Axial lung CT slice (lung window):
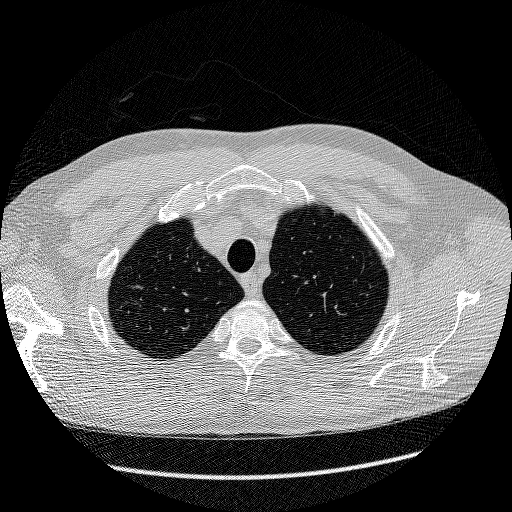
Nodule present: no